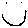
Label: smiley face